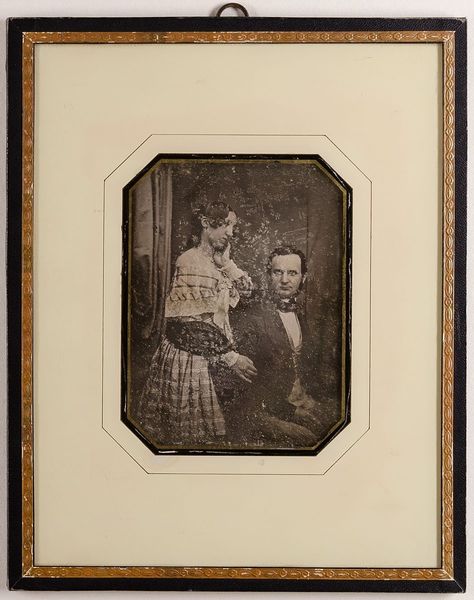
Titel: Hinrich Otto de la Camp und seine Braut Mathilde Strantzen
Künstler: Hermann Biow
Standort: Hamburg
Institution: Museum für Kunst und Gewerbe Hamburg
Schlagwörter: mann, frau, figur, paar, foto, fotografie, photographie, doppelbildnis, doppelportrait, photo, ehe, lichtbild, daguerreotypie, bildwerke, angewandte und bildende kunst, hessische systematik, porträtfotografie, porträtphotographie, doppelporträt, verheiratetes paar, matrimonium, ehestand